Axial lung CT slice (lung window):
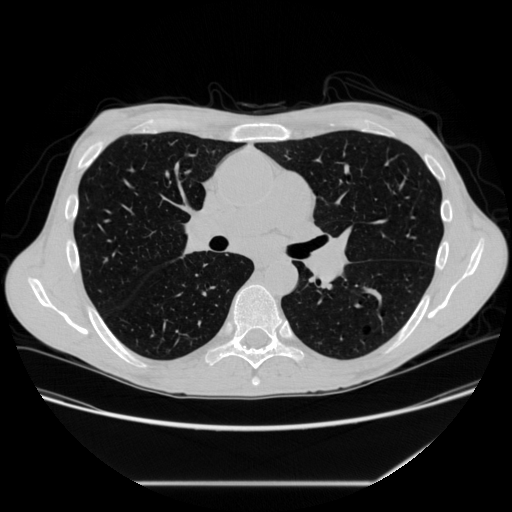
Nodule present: no